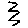
Label: zigzag